Chest X-ray:
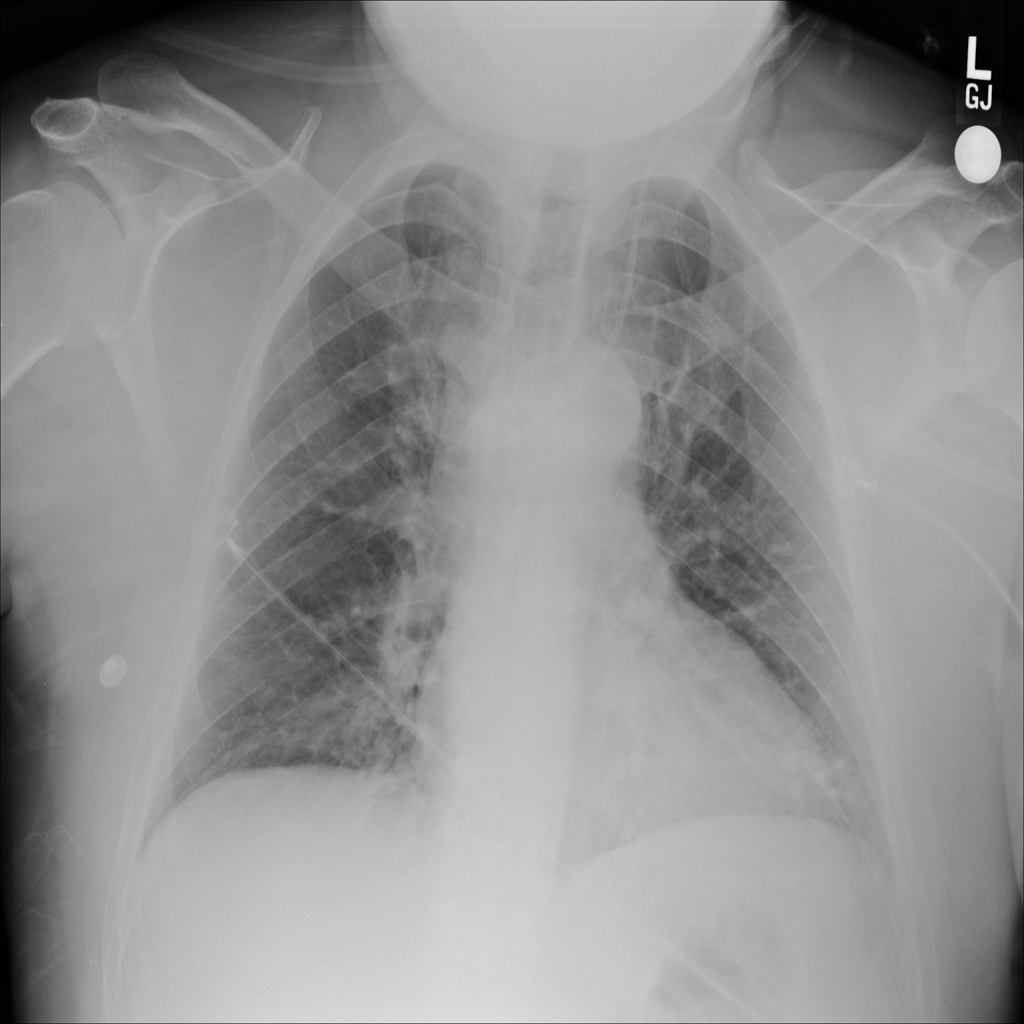
No abnormal finding: yes